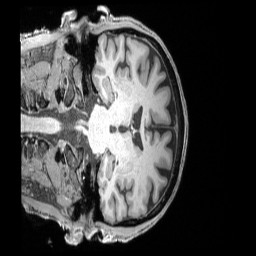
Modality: T1w
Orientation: coronal
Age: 69
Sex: male